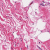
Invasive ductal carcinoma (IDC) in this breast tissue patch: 0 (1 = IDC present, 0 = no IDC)